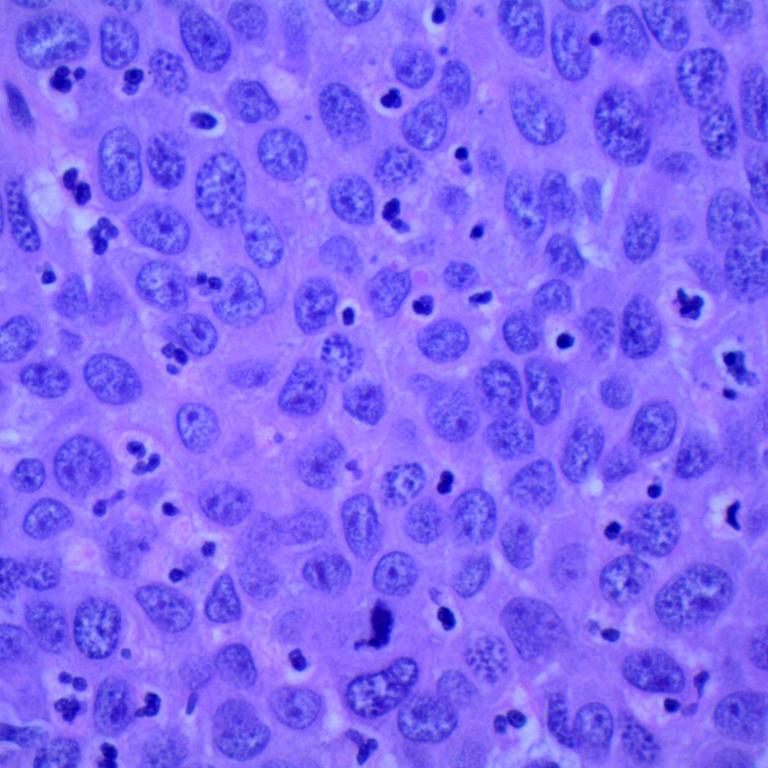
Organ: lung
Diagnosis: squamous carcinomas